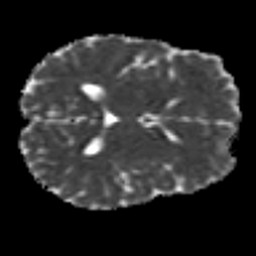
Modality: MD
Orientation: axial
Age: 26
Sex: female
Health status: ill
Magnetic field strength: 3 T
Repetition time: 8.4 s
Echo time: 0.0926 s